Interaction volume radius: 10 \u00c5
Interaction volume height: 15 \u00c5
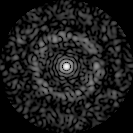
Disorder parameter: 0.8529